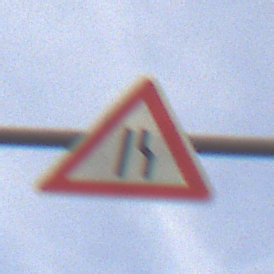
Verkehrszeichen: EinseitigVerengteFahrbahnRechts
Umgebung: Outdoor, Urban
Tageszeit: SunriseSunset
Wetter: PartlyCloudy
Licht: Natural
Jahreszeit: NotSpecified
Kontrast: LowContrast